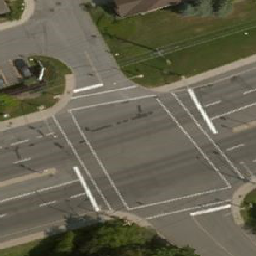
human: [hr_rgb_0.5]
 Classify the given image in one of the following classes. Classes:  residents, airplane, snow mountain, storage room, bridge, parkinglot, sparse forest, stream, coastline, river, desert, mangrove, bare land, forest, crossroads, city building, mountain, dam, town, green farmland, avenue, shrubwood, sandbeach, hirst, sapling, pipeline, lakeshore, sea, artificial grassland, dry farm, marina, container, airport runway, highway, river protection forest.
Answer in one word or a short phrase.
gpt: crossroads